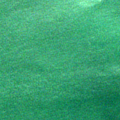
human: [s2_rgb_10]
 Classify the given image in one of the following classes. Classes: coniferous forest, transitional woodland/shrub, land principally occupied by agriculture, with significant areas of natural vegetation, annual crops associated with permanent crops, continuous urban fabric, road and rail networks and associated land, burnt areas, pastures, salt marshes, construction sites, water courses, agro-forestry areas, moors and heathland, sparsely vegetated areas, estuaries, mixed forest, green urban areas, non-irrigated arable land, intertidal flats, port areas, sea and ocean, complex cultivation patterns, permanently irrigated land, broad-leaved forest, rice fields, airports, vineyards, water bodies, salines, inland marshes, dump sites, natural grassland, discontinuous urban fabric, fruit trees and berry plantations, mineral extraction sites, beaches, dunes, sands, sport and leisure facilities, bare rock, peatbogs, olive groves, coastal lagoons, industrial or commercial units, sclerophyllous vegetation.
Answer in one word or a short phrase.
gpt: sea and ocean